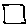
Label: square